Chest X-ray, PA view. Patient: 27 years old, sex F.
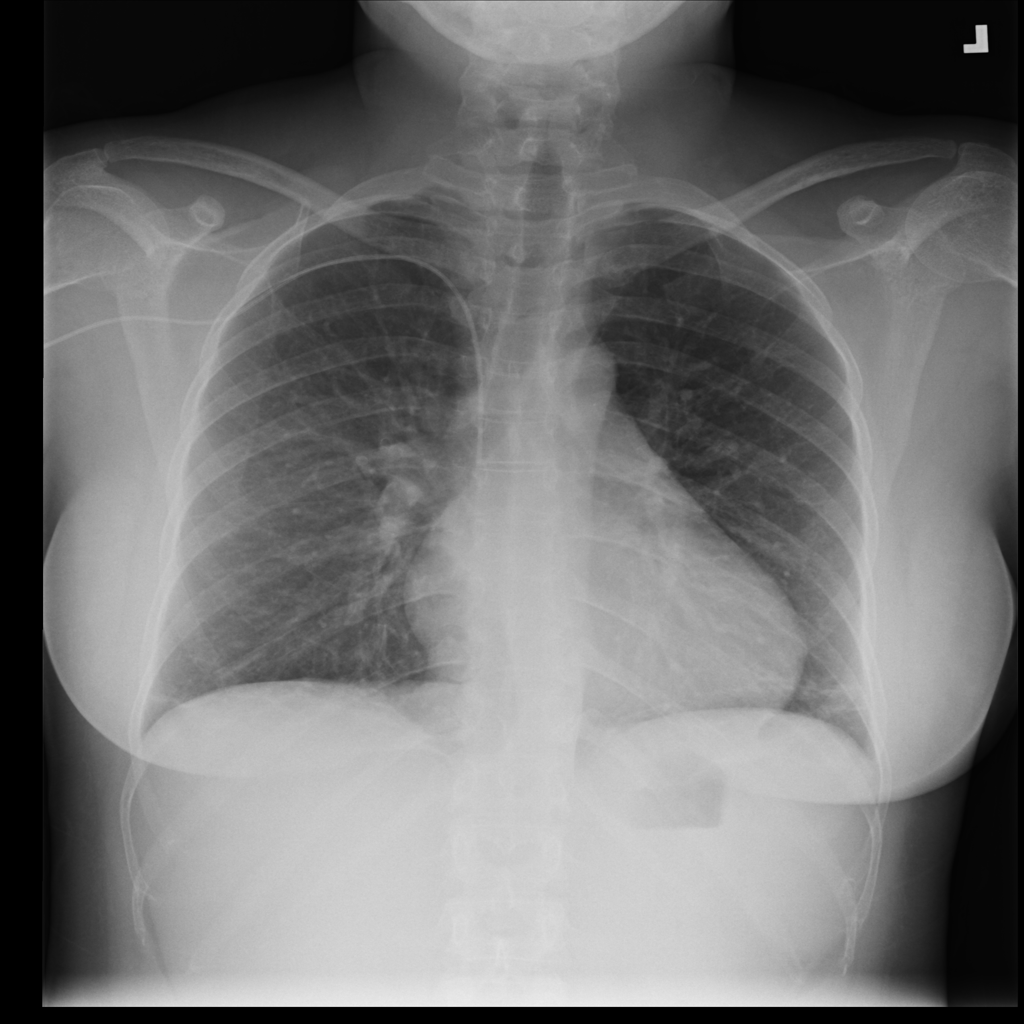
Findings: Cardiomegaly